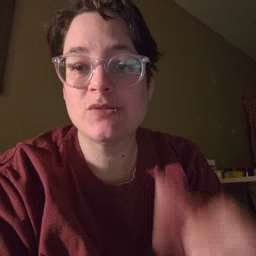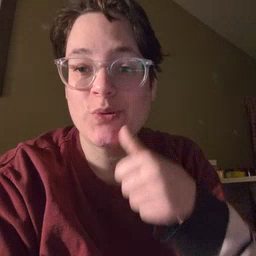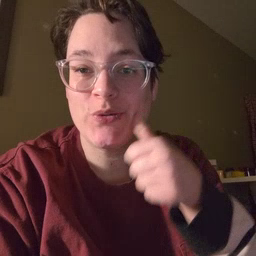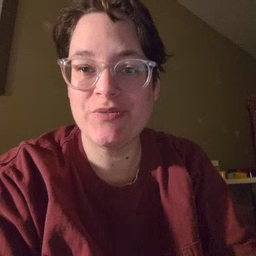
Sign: girl